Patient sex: F
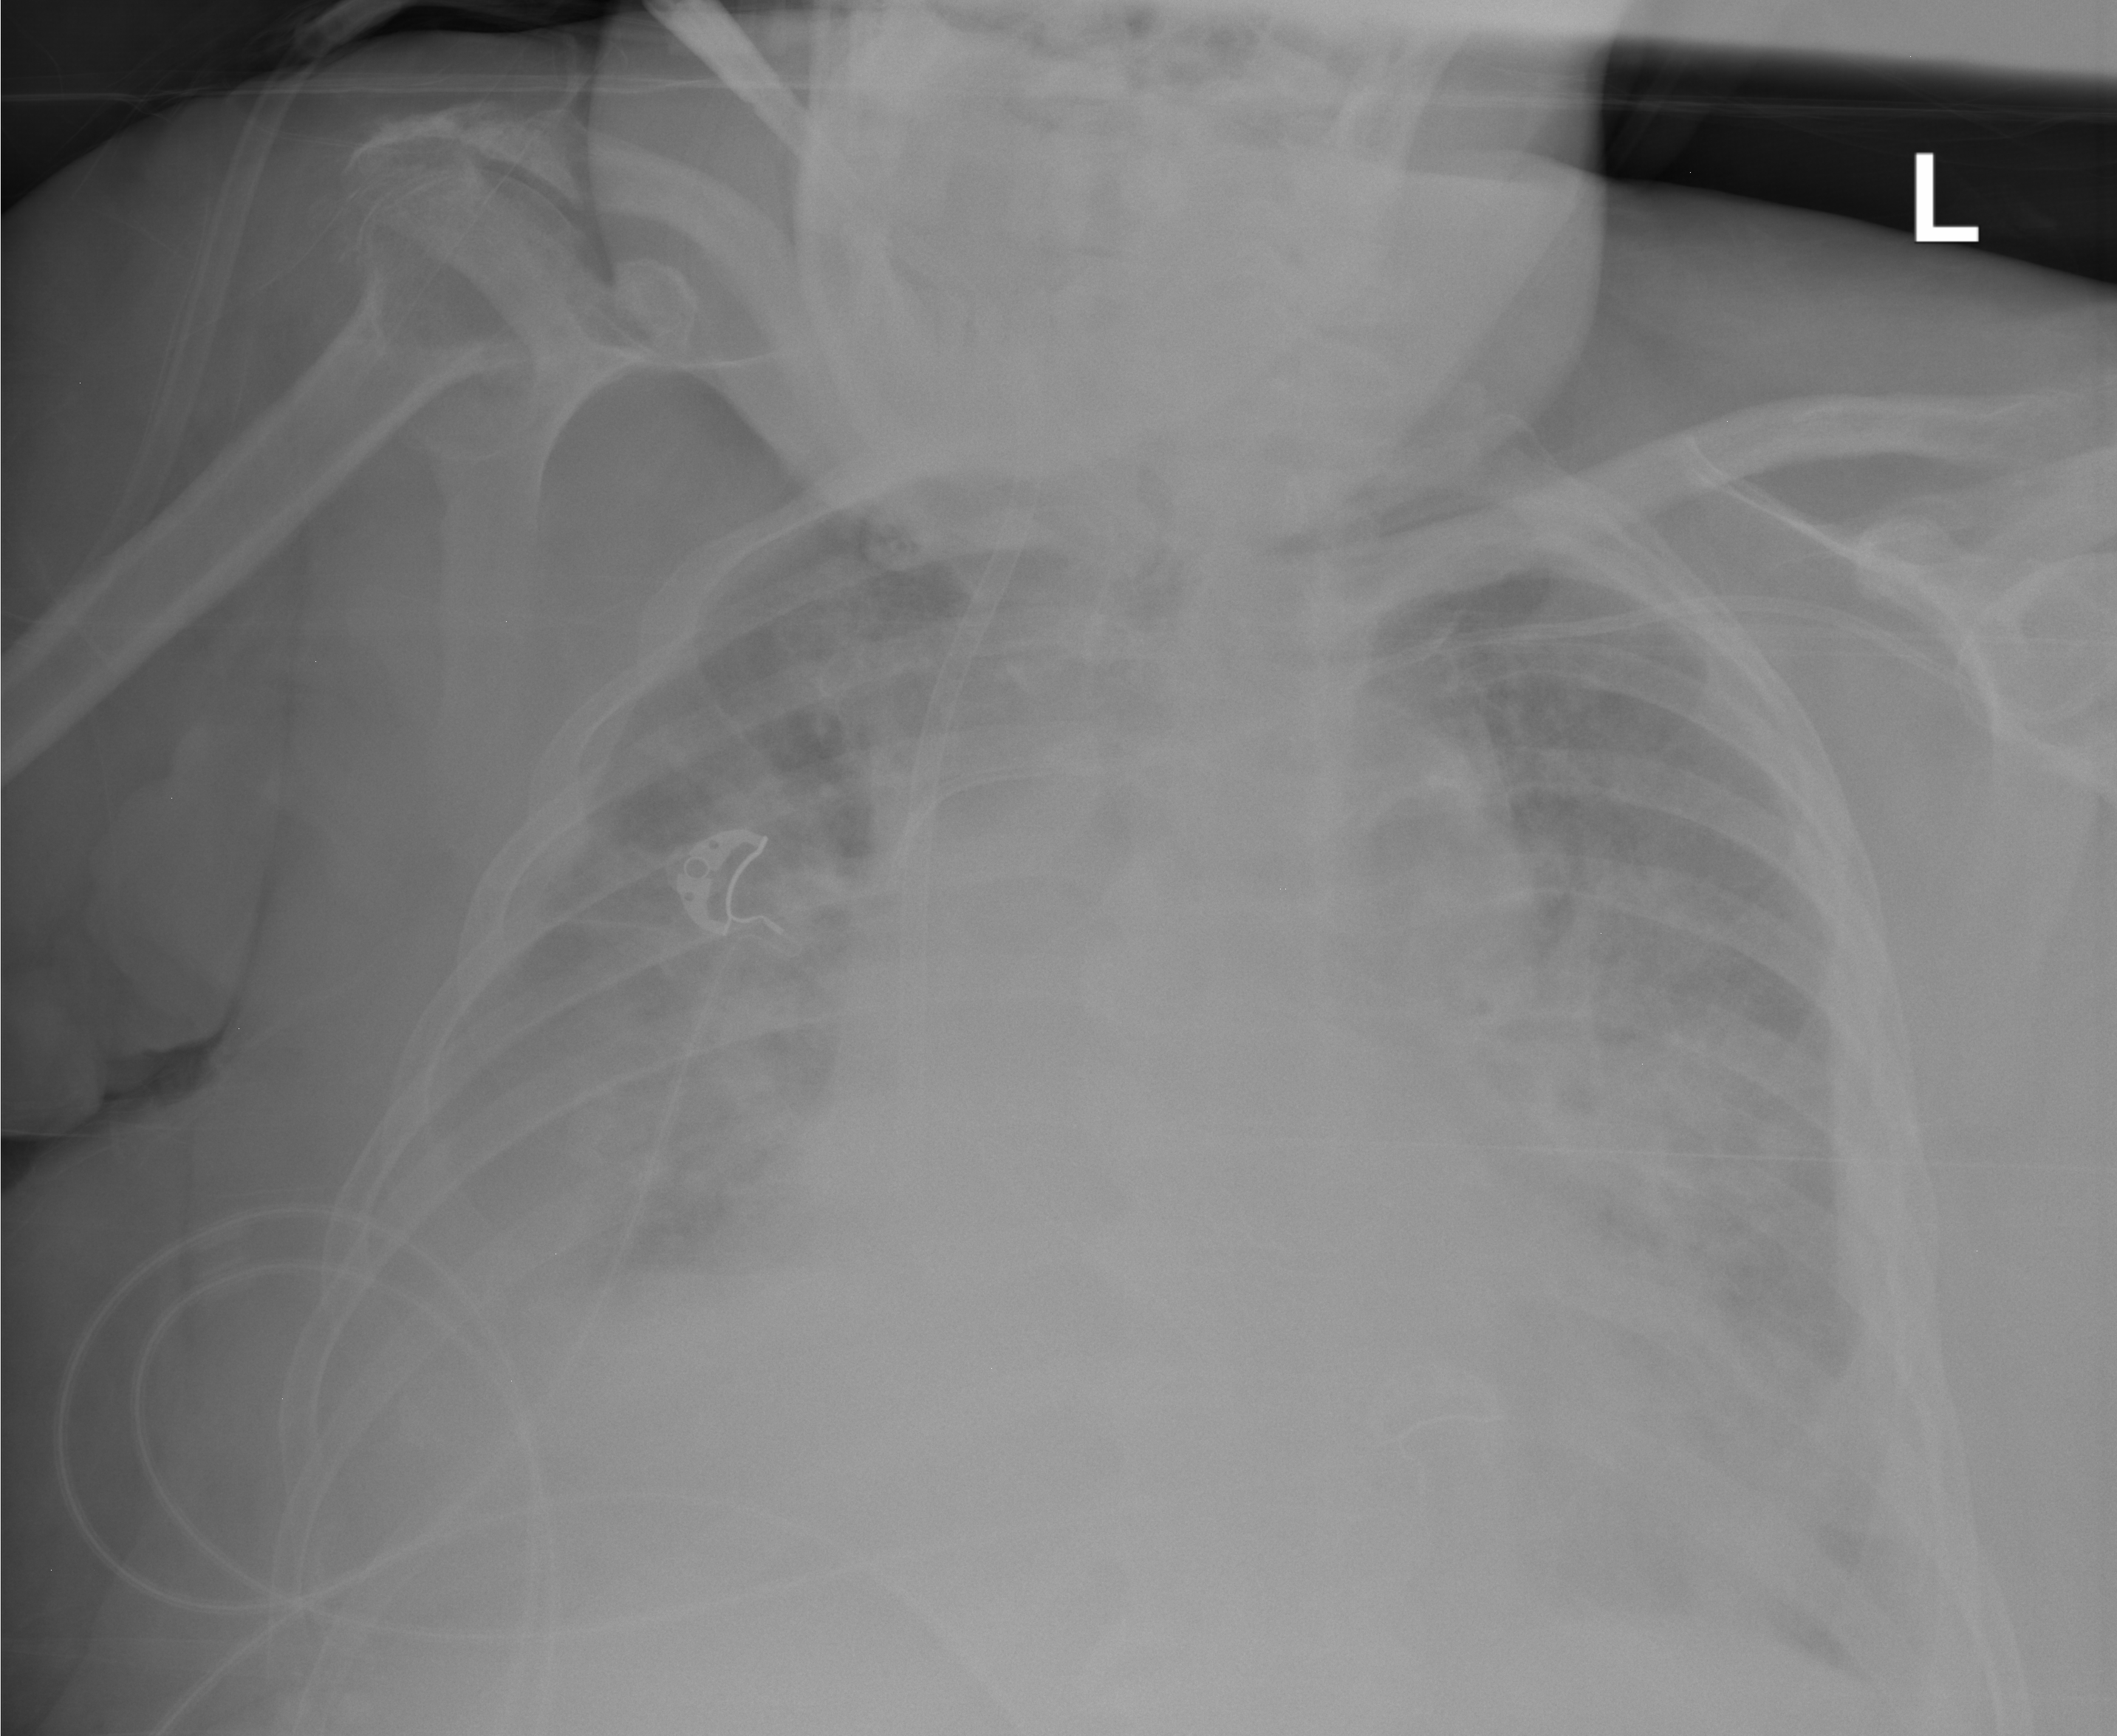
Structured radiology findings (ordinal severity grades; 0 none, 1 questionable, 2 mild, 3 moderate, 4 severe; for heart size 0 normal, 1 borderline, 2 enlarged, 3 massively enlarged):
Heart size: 2
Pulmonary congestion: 3
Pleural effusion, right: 2
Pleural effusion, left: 2
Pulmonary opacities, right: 2
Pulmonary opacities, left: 2
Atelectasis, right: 2
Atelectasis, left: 2